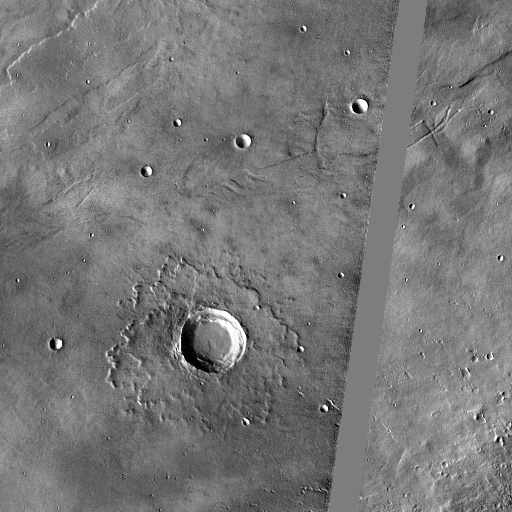
Crater classes present: Background, Other, Layered, Secondary